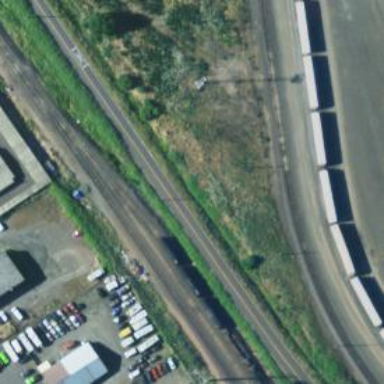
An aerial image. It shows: Railway siding for service.